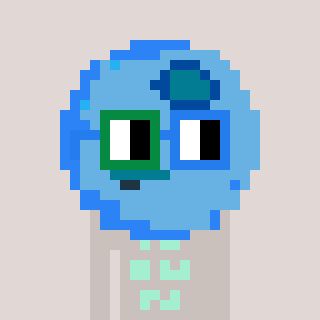
a pixel art character with square green and blue glasses, a blueberry-shaped head and a foggrey-colored body on a warm background